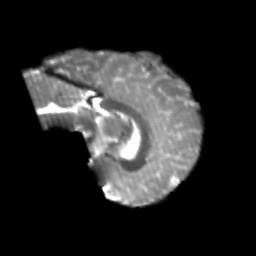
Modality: T2w
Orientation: sagittal
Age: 20
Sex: male
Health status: healthy
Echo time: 0.074 s